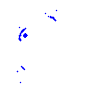
Particle: proton